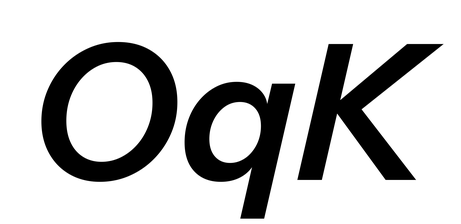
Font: InstrumentSans-Italic_SemiBold_Italic